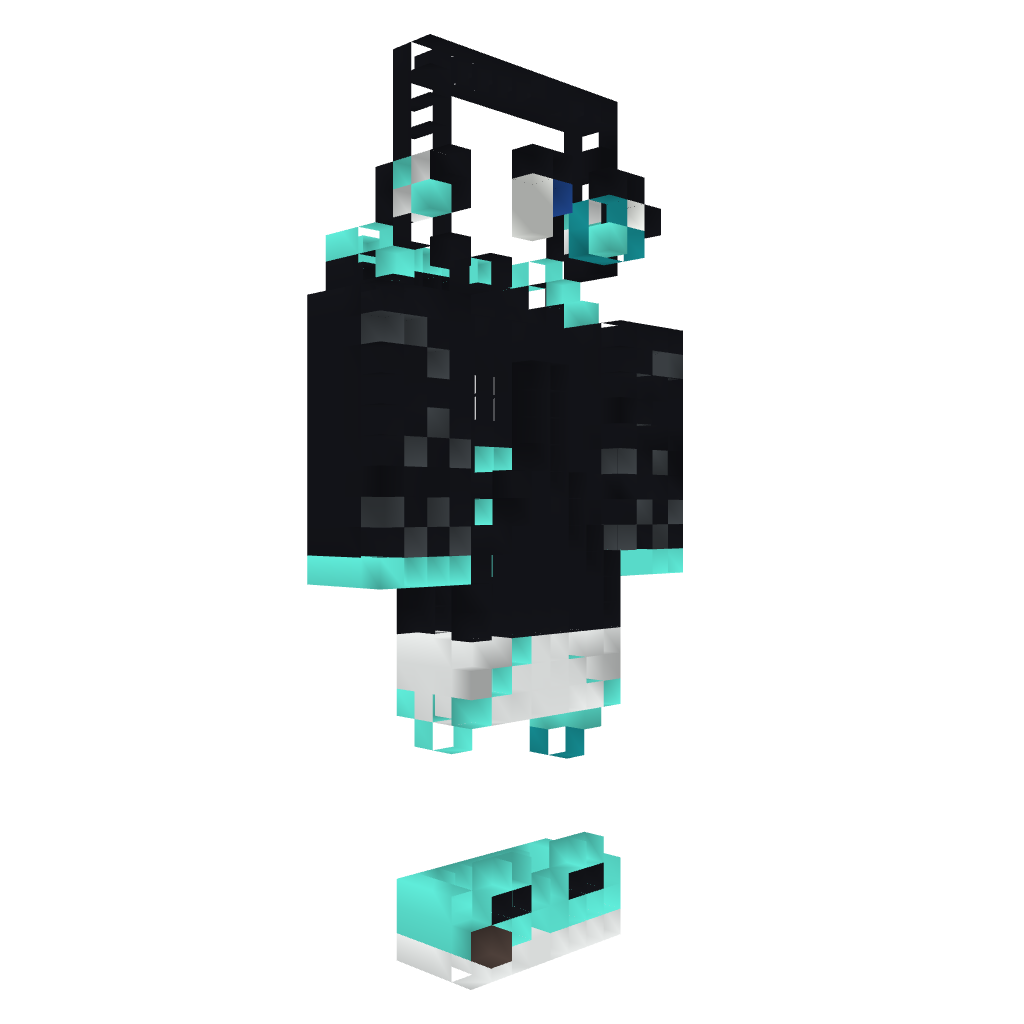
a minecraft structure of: Elegance Statue